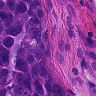
Metastatic tissue present: yes